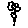
Label: flower